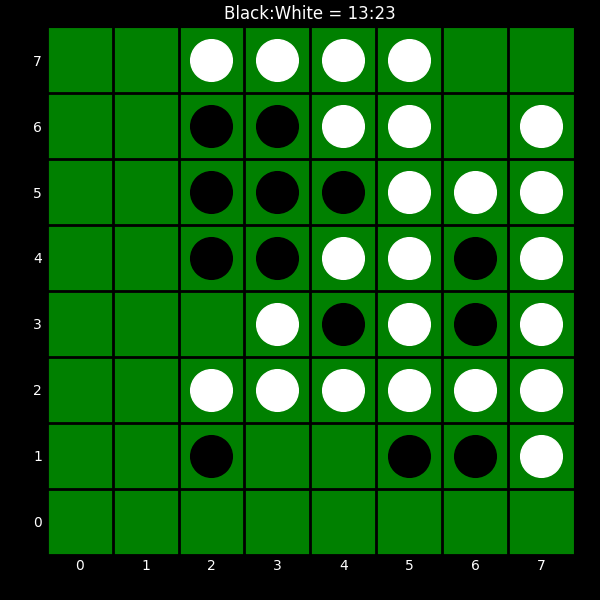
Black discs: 13
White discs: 23